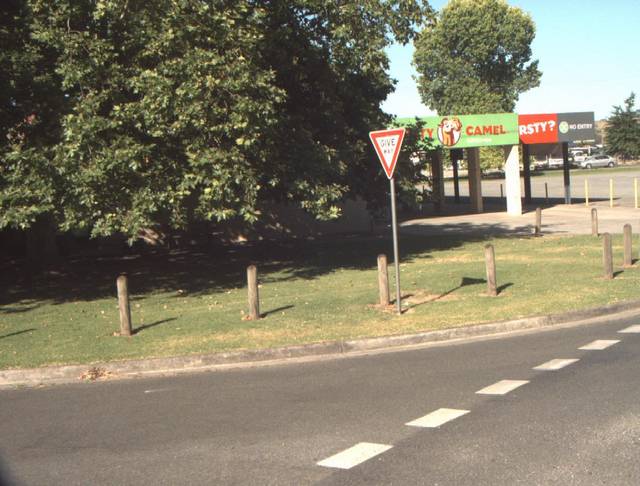
Region: Australia
Coordinates: -37.656, 145.51